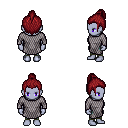
a pixel art fantasy rpg character, female body template, dark elf, purple skin, chain mail, teal pants, brunette short topknot hairstyle, four views (front, back, left, right), 2x2 character sprite sheet, small pixel art, hard edges, no anti-aliasing